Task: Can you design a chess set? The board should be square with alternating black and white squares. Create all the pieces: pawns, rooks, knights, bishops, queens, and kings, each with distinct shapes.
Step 2817:
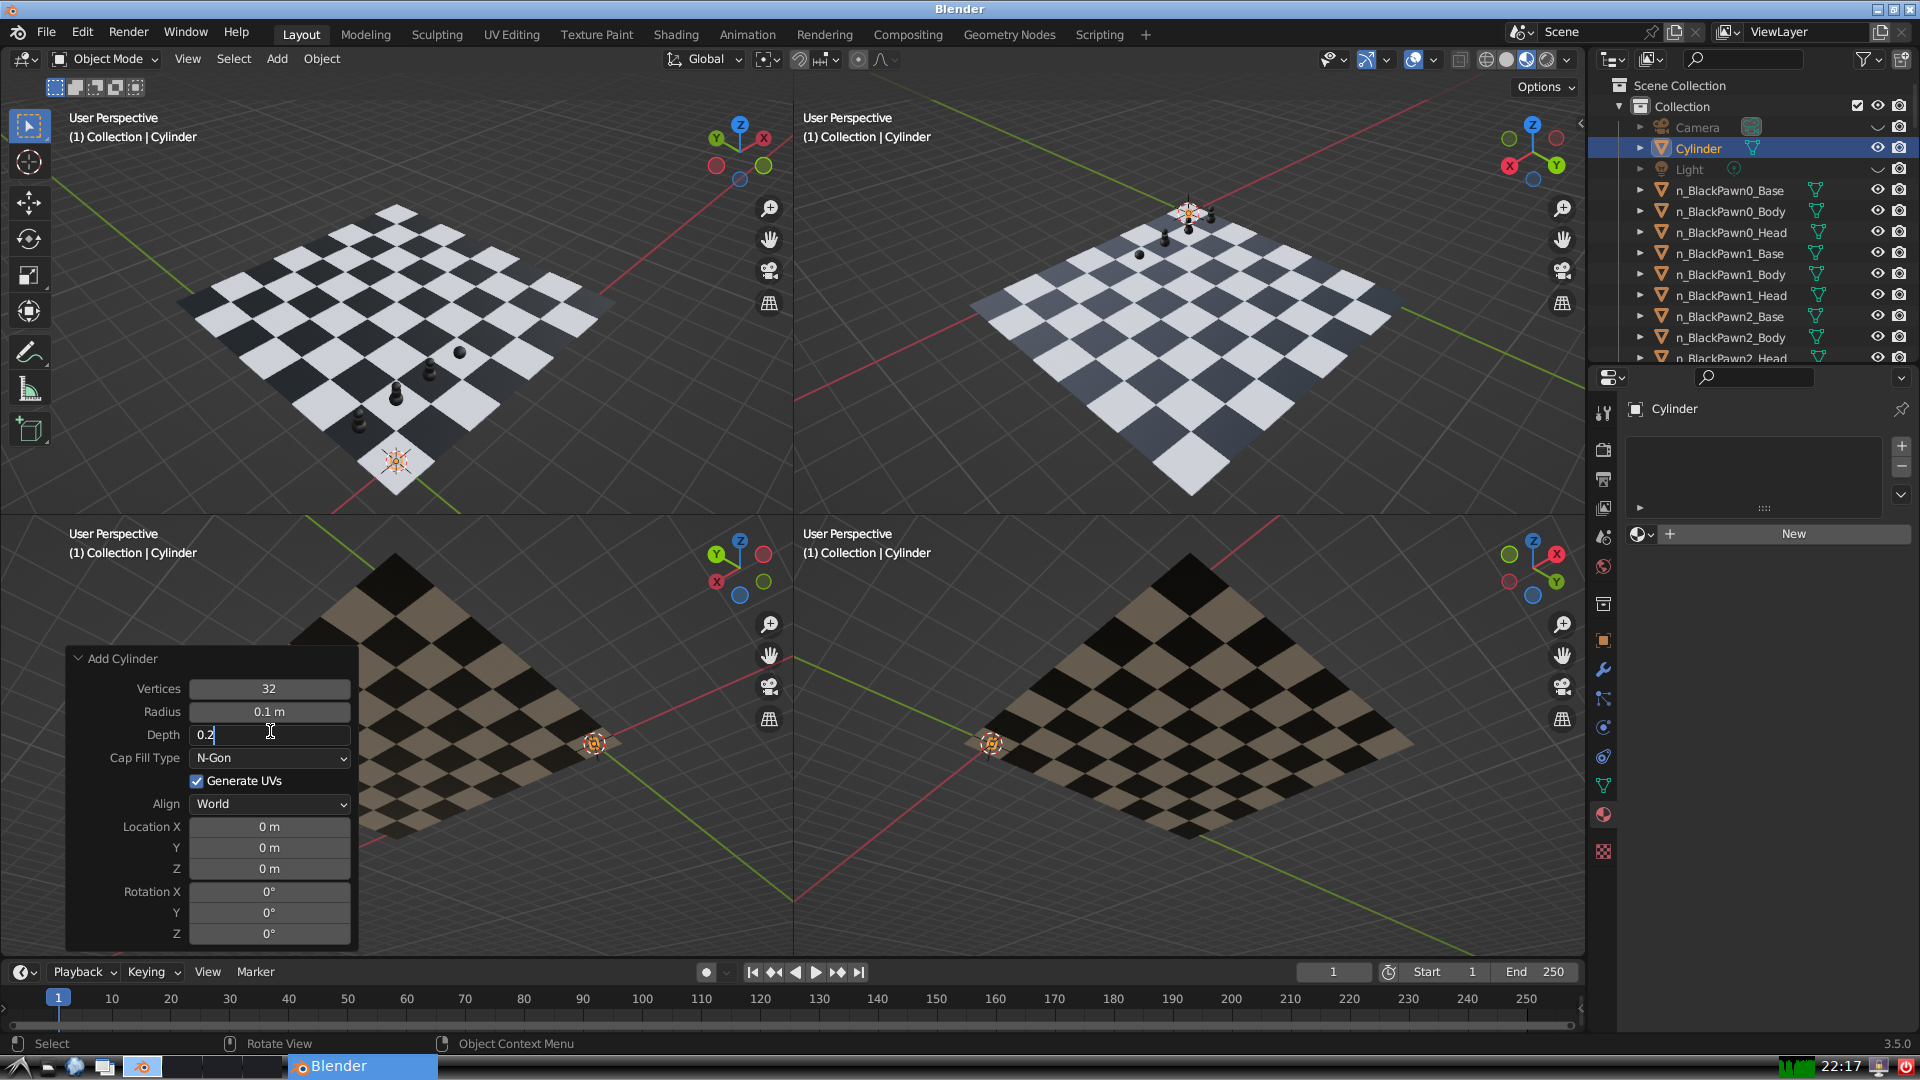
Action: {"key_press": ['Return']}